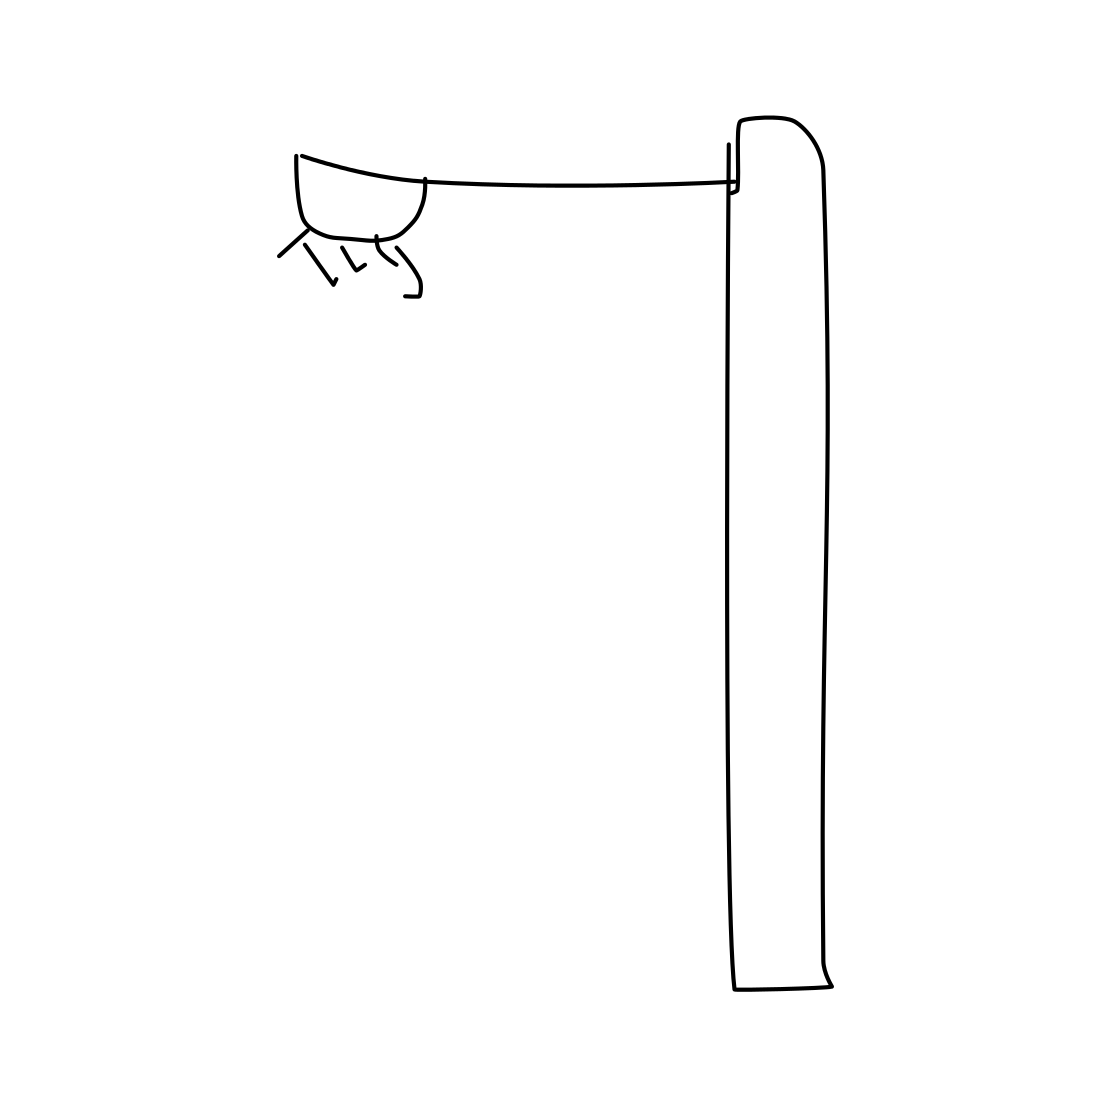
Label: streetlight